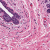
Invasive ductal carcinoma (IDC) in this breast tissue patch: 0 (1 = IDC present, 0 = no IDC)